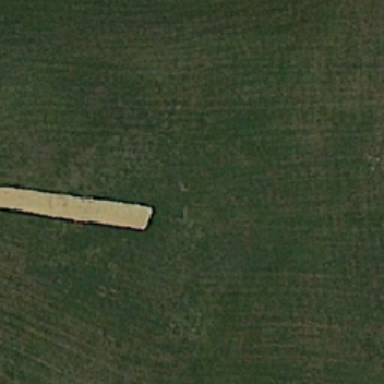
The rectangle is in a green meadow .